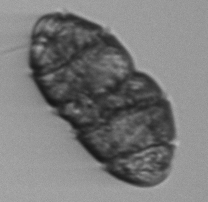
Label: Margalefidinium